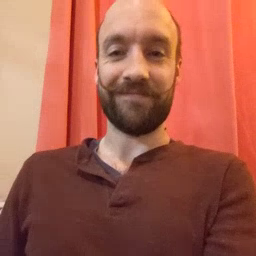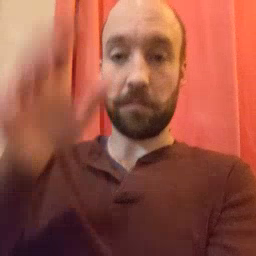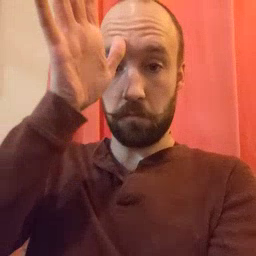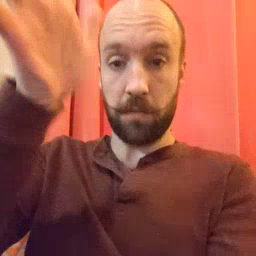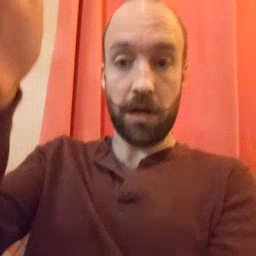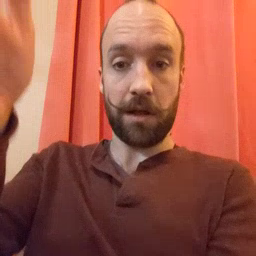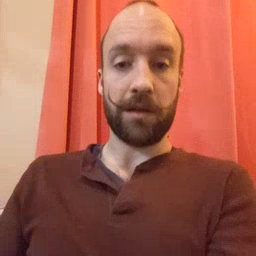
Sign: grandpa